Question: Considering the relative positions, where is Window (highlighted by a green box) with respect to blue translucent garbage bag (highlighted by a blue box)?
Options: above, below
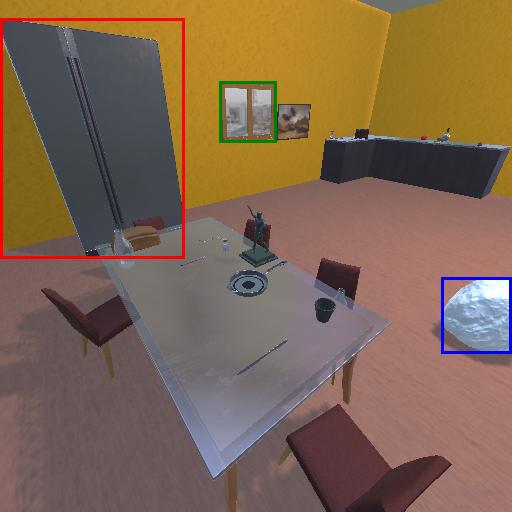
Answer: above